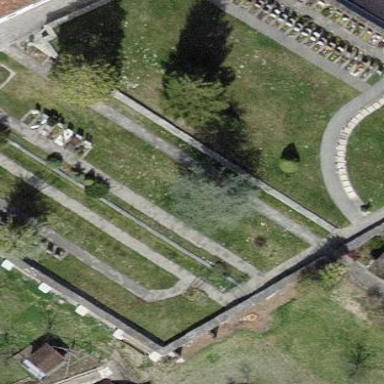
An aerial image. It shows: Cemetery.